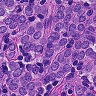
Metastatic tissue present: yes